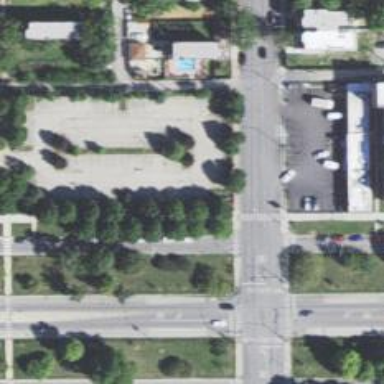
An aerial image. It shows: Footway that serves as traffic island.